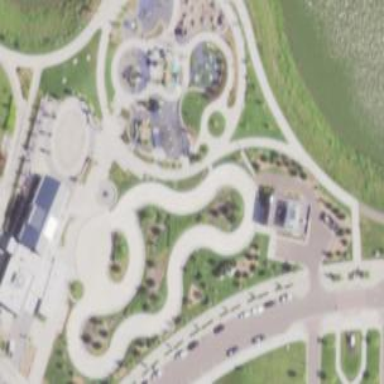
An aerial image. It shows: Playground area for leisure land.